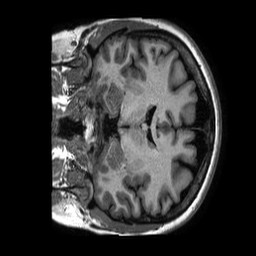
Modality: T1w
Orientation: coronal
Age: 41
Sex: female
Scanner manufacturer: philips
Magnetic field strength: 1.5 T
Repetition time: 0.008306 s
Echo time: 0.003812 s